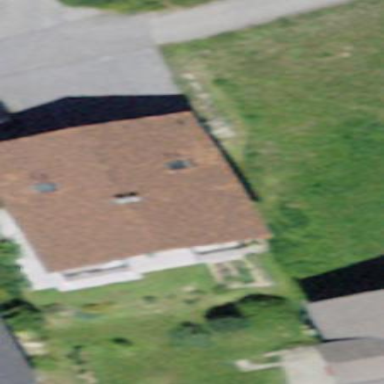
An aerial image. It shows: Simple house.